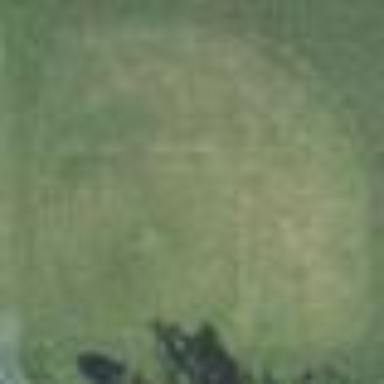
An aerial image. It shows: Grass baseball pitch for leisure and sport.